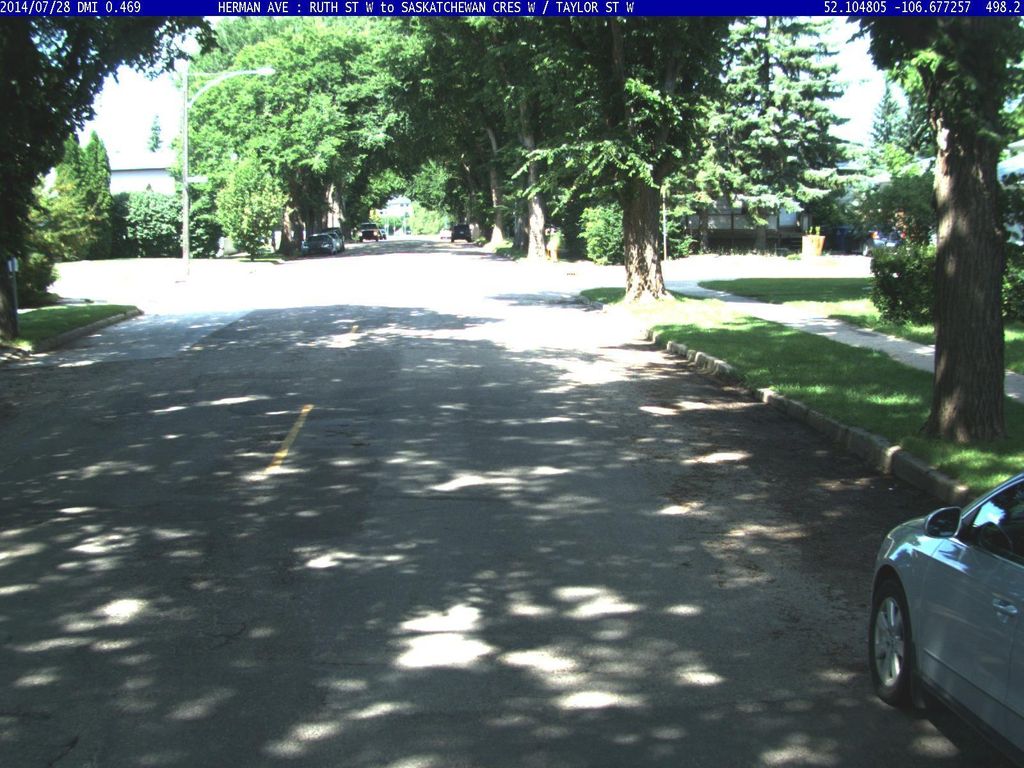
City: saskatoon